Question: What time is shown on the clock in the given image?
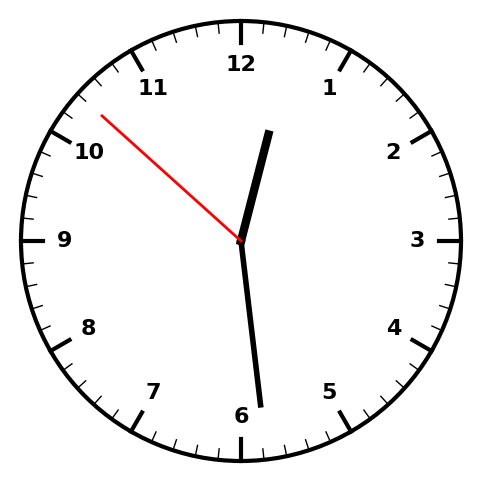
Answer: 12:28:52